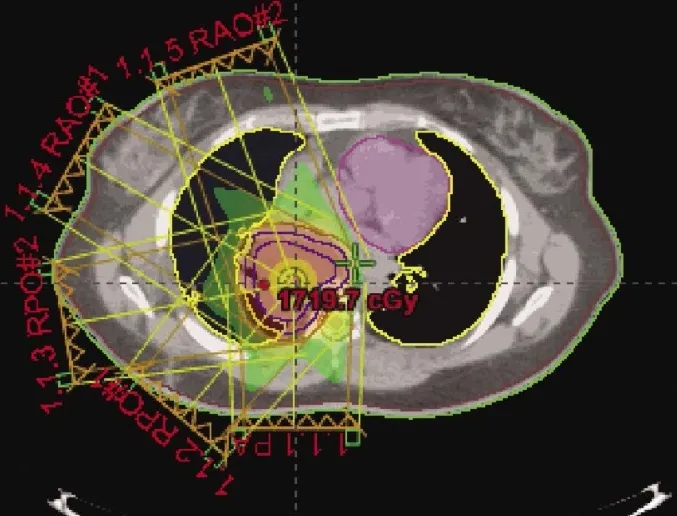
Illustration of the contoured mass and five field (1.1.1-1.1.5) coplanar beam arrangements for the IMRT treatment plan.
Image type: radiology (ct)